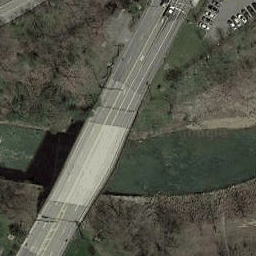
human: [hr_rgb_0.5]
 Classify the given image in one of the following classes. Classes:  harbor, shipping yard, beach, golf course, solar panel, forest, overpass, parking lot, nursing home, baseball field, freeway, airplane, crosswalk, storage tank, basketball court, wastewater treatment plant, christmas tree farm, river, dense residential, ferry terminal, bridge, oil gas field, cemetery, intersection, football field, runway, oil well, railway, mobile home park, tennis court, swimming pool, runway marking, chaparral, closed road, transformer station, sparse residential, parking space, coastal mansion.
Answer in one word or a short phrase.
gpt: bridge